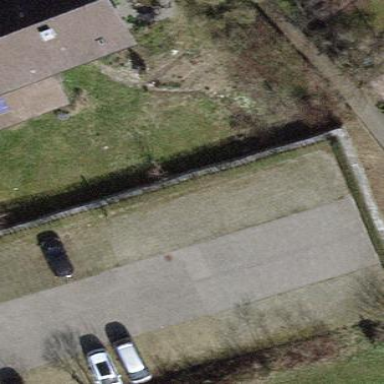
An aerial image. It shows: Parking area with surface.